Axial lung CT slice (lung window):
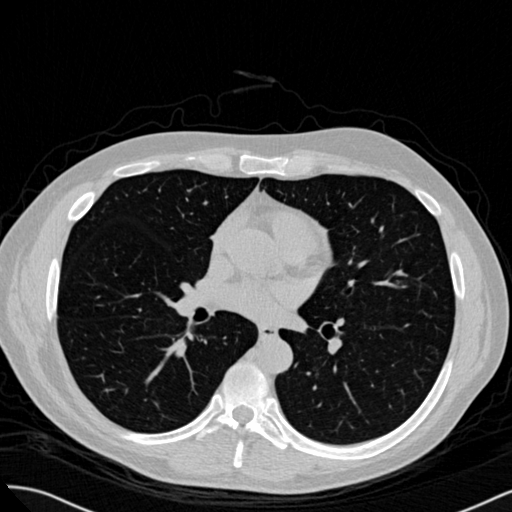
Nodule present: no